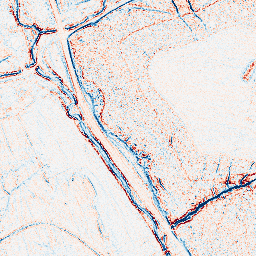
Category: edge_preserving
Decomposition family: bilateral
Decomposition parameters: d: 5
sigma_color: 100
sigma_space: 150
Upsampling method: quintic
Upsampling parameters: scale: 2
Upsampling scale: 2